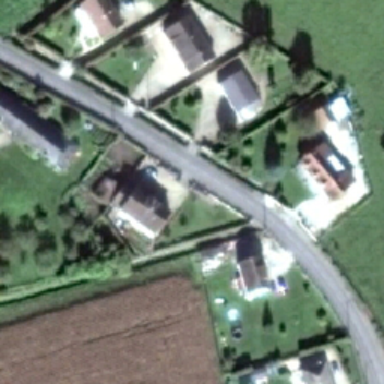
Some buildings are surrounded by green meadows and wild birds .